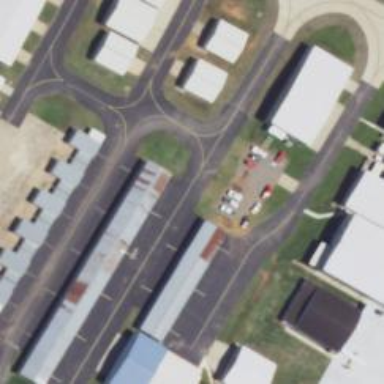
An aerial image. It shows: Image of taxiway at airport.